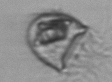
Label: Balanion